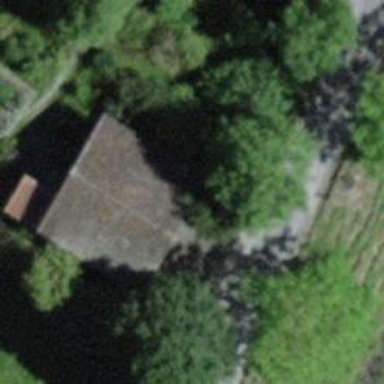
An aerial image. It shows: Garage building.